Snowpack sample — Loveland Pass, Silver Plume, Colorado, USA (2/11/26, 12:00 PM MST)
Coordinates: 39.663, -105.886
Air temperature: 35 °F
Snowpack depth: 82 cm
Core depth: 40 cm
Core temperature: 23 °F
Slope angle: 13°, slope face: 12°
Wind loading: high
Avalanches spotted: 1
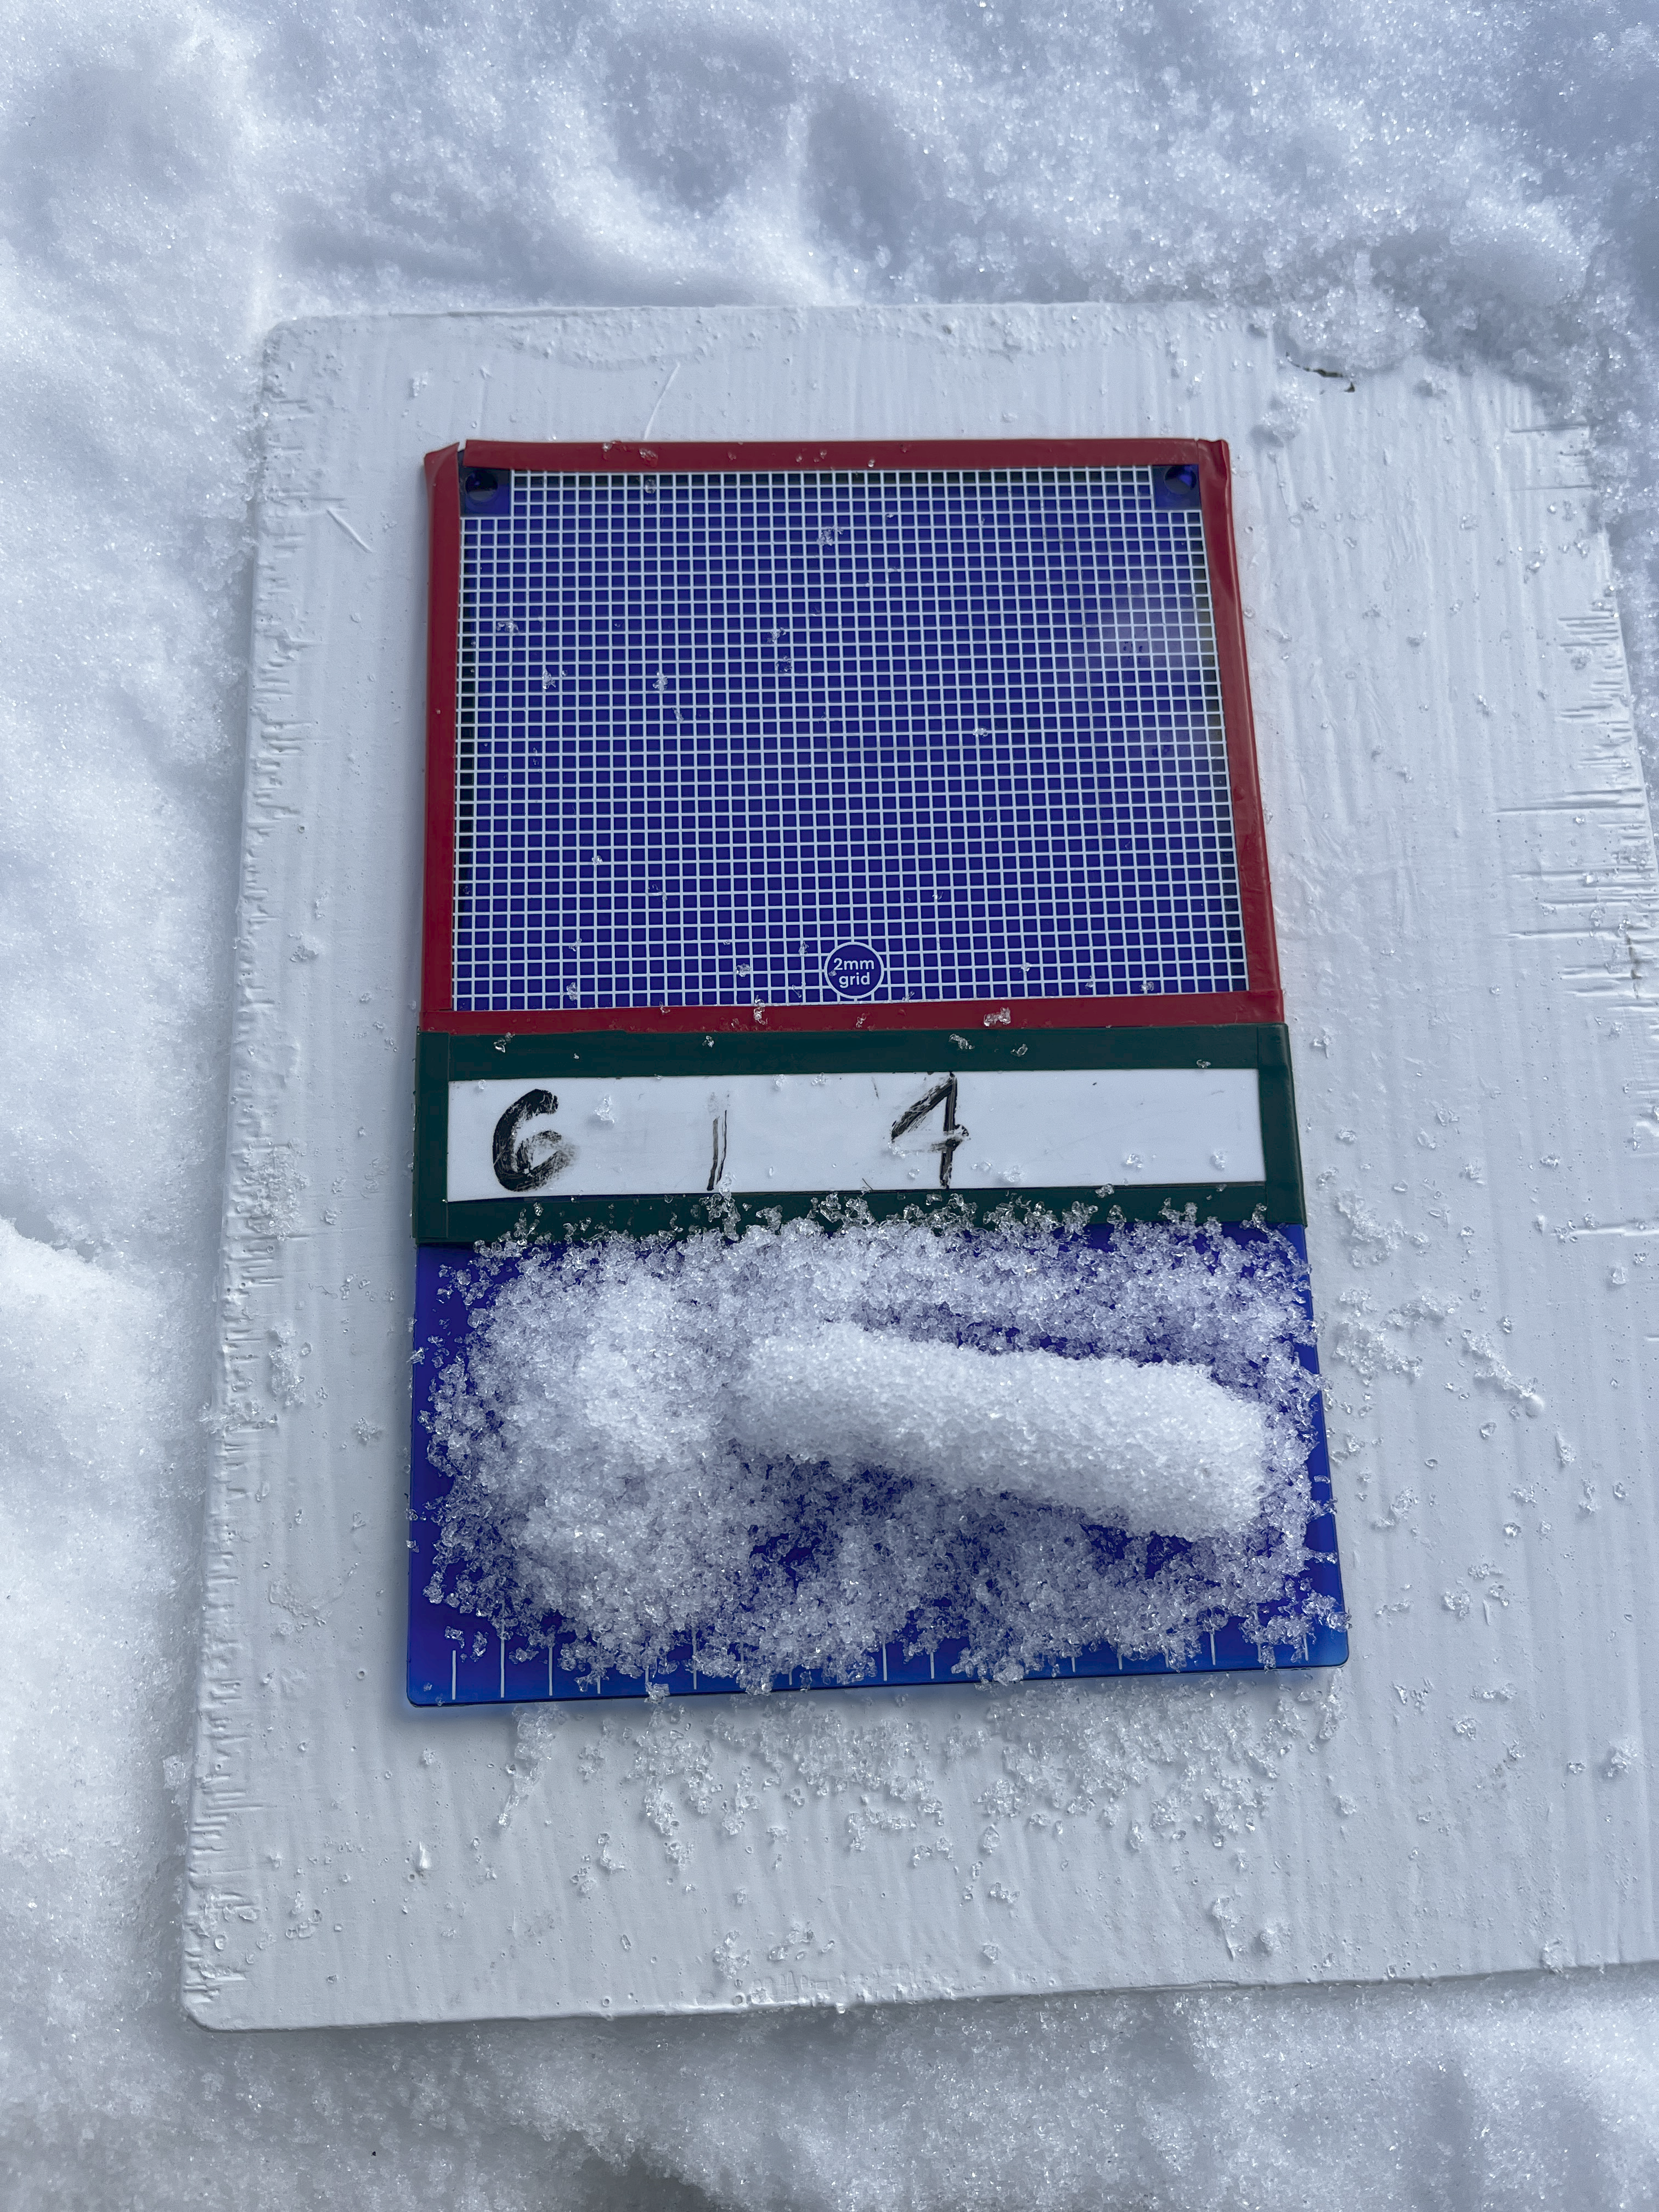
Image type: crystal_card
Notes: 1 small avalanche spotted on the north side of the bowl, lots of wind loading